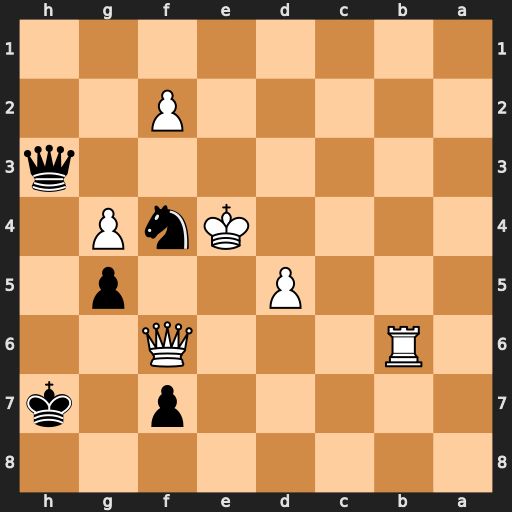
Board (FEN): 8/5p1k/1R3Q2/3P2p1/4KnP1/7q/5P2/8
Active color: b
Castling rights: -
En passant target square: -
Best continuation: Qd3+ Ke5 Qxd5#